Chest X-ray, AP view. Patient: 46 years old, sex M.
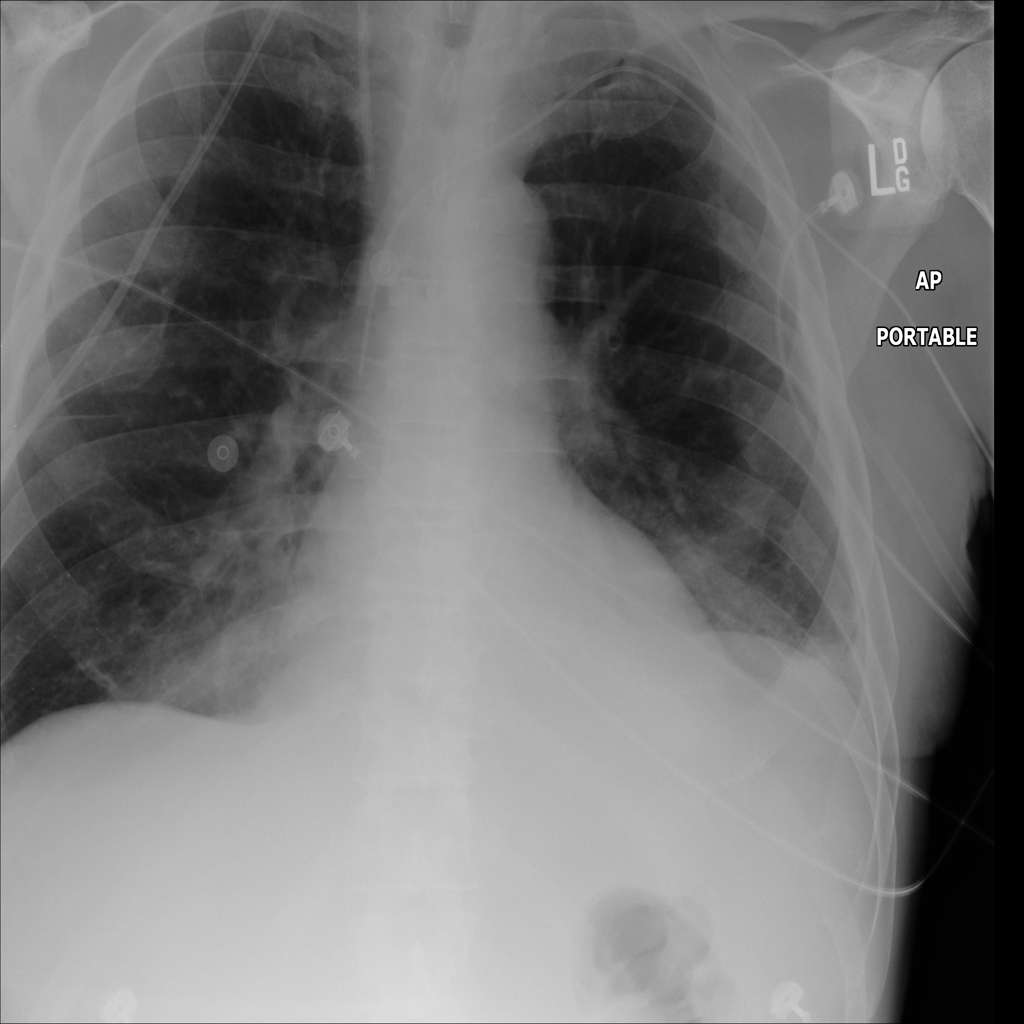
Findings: Pneumonia